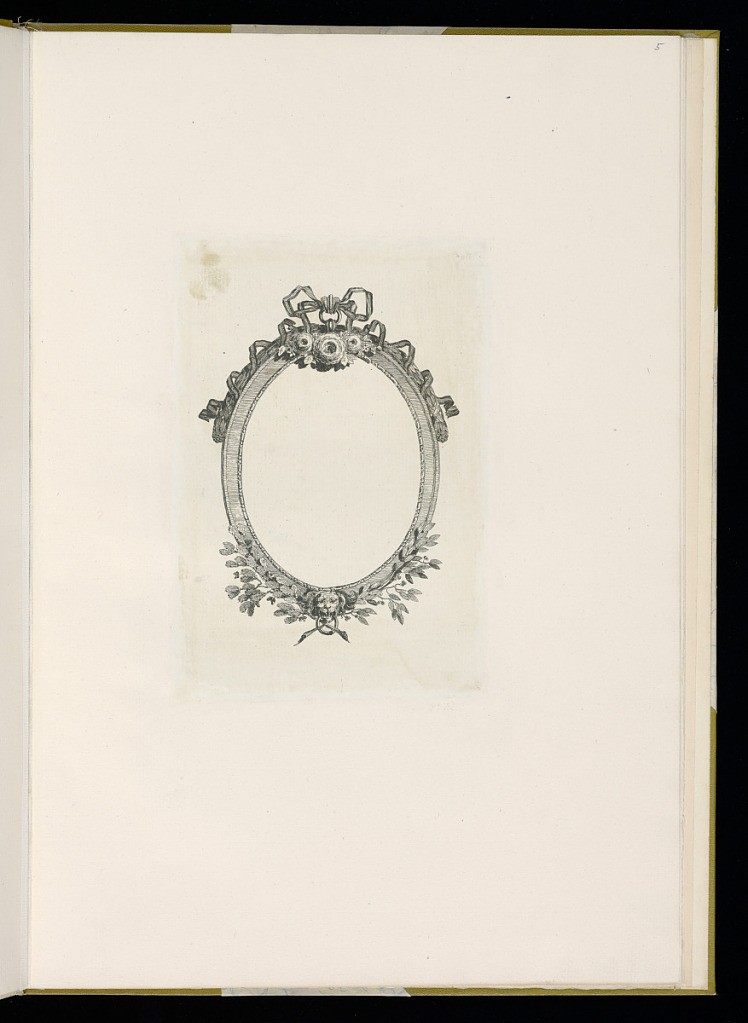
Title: Design for a Frame
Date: late 18th century
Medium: Etching on paper
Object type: Album of frames
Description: Design for an oval frame or medallion decorated with foliate branches, flowers, a lion's head mask (mascaron), and ribbons.